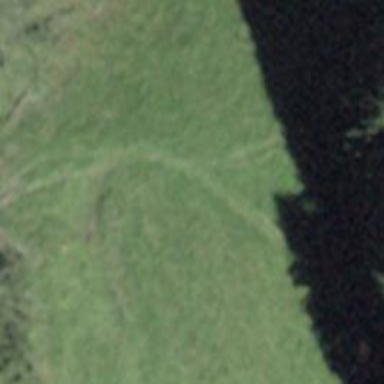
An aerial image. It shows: Path.